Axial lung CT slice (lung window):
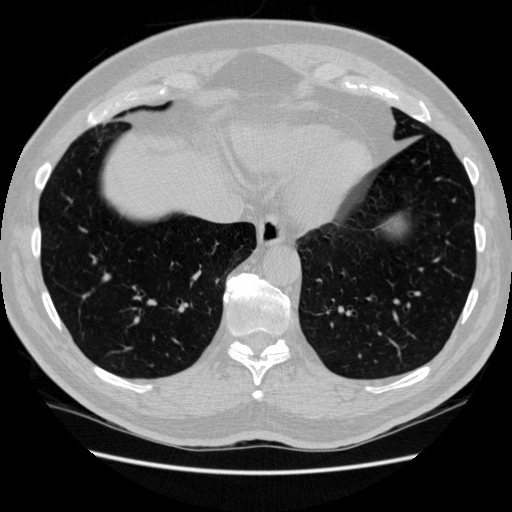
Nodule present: no